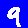
Digit: 9